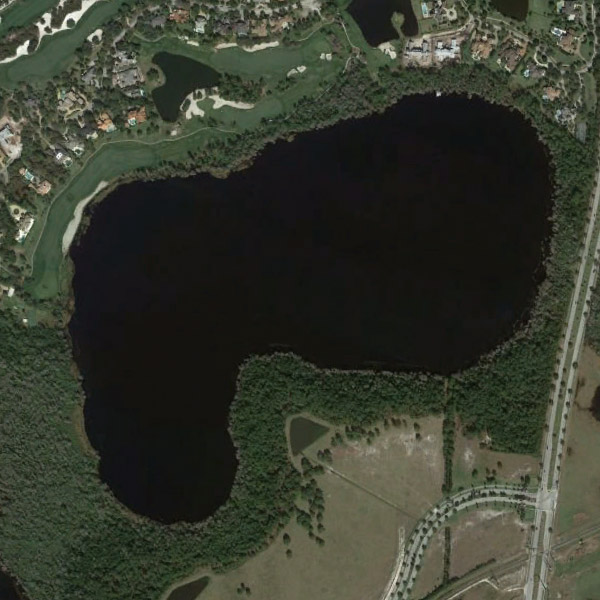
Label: Pond